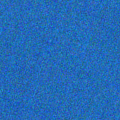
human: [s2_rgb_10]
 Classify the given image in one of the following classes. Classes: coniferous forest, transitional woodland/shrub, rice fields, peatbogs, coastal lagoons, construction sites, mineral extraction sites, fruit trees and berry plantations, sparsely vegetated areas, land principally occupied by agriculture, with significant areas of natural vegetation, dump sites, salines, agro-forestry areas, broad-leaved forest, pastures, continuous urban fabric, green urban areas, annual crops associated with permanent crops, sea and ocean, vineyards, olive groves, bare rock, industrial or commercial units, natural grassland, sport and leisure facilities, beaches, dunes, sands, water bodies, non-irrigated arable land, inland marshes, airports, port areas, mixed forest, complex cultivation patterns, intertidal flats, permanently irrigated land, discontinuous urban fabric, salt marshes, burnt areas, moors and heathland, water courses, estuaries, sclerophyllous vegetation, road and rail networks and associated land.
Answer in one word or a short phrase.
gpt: sea and ocean